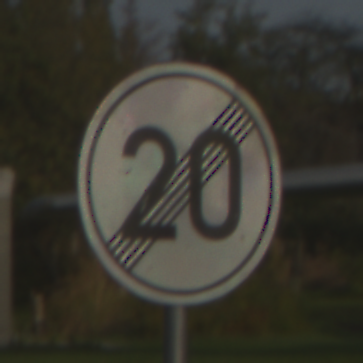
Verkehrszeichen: EndeGeschwindigkeit20
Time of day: SunriseSunset
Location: Outdoor (Special)
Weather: Clear
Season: NotSpecified
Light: Natural